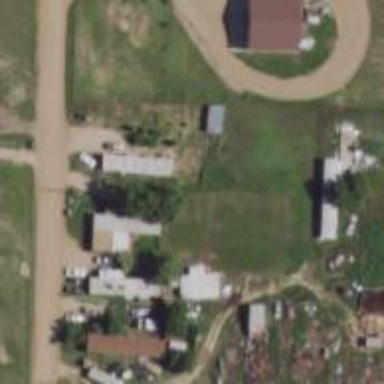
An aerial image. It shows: Residential area designated for trailer park.